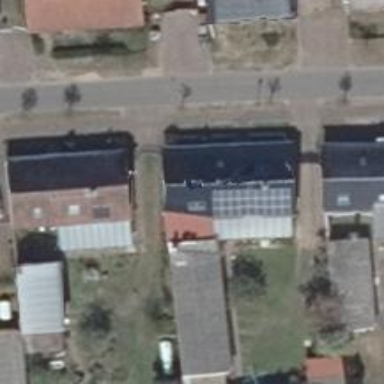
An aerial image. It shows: Solar photovoltaic panel generator producing electricity in small installation.